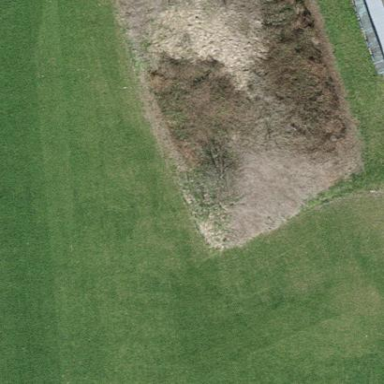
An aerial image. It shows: Retaining wall.